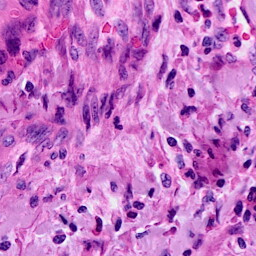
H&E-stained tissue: Cervix